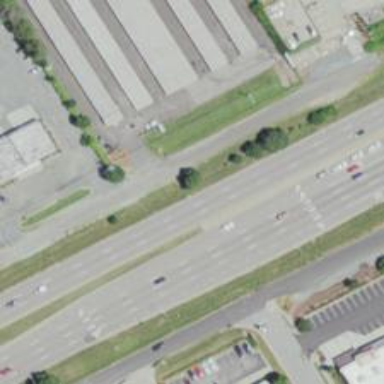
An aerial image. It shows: Asphalt trunk highway classified as expressway.